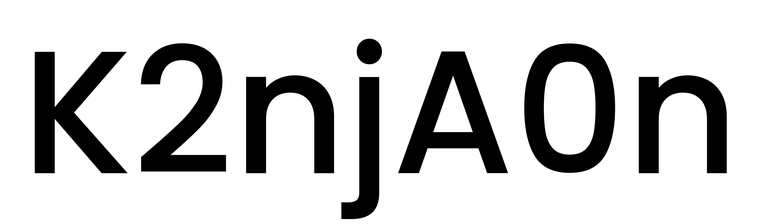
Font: Poppins-Medium